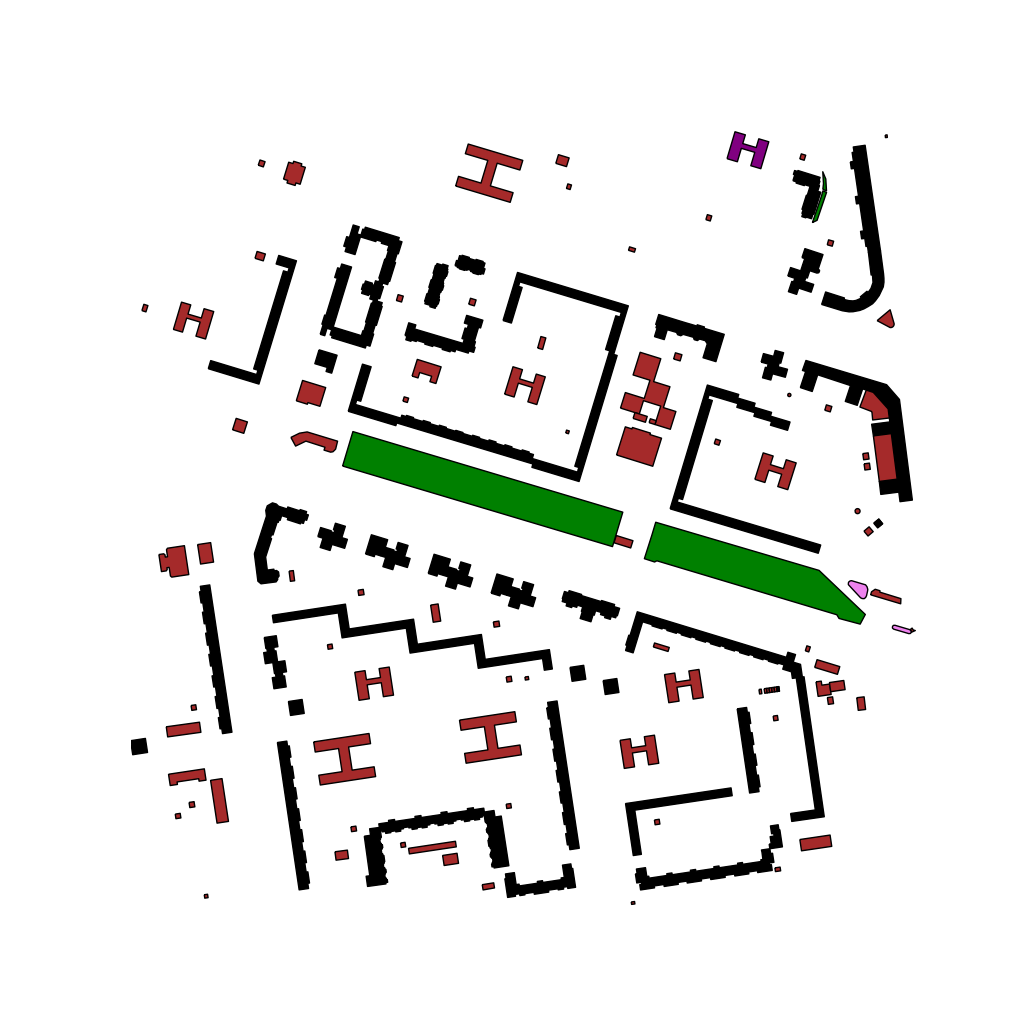
Tags: overhead vector_map, business, recreation, residential, special, modern, soviet, high_rise, individual_rise, low_rise, medium_rise, density_2, Building, Cafe, Facility, Kinder, Park, 1.0 km²